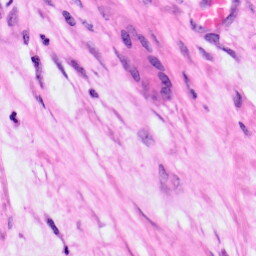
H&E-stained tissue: Pancreatic